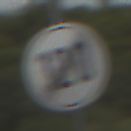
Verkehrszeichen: EndeGeschwindigkeit120
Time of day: Midday
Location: Outdoor (Nature)
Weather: PartlyCloudy
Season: NotSpecified
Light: Natural